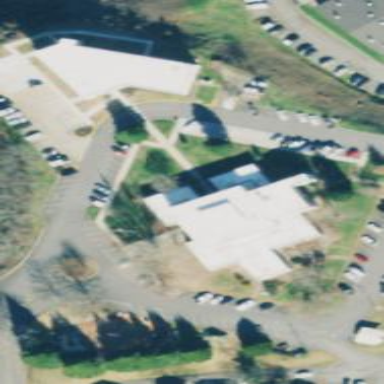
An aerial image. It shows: Government office building.